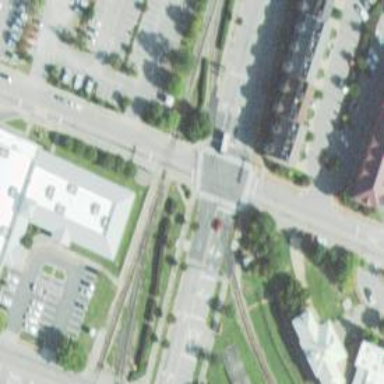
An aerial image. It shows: Crossing for the railway.